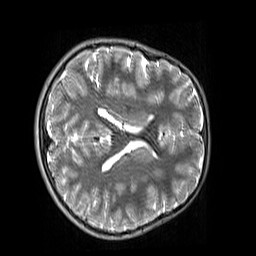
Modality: T2w
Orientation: axial
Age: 10
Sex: female
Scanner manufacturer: siemens
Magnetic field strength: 3 T
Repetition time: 3.2 s
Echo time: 0.408 s